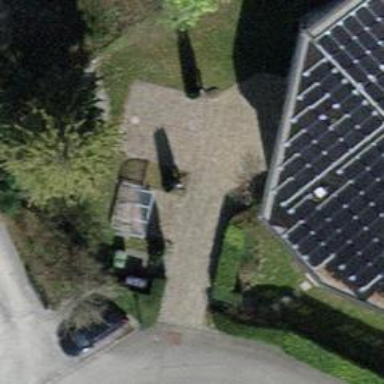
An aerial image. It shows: Footway surfaced with paving stones.